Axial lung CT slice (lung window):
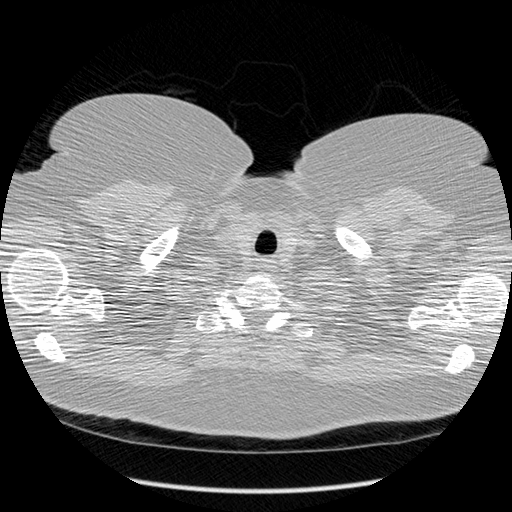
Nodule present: no